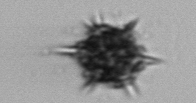
Label: Dictyocha